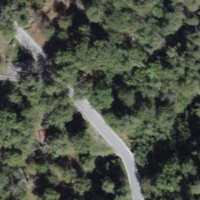
EUNIS habitat code: 41
Species observed at this site:
Lasiommata megera